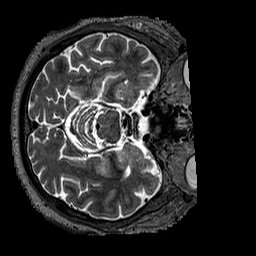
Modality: T2w
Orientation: axial
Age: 55
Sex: male
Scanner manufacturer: siemens
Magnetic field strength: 3 T
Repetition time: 3.2 s
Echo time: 0.567 s